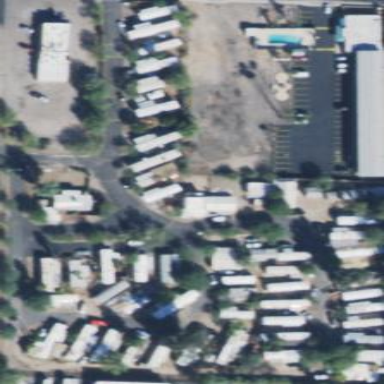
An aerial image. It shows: Residential area known as trailer park.